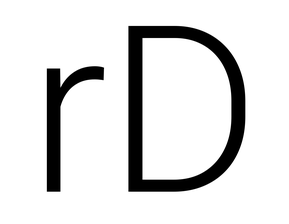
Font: Roboto_Light